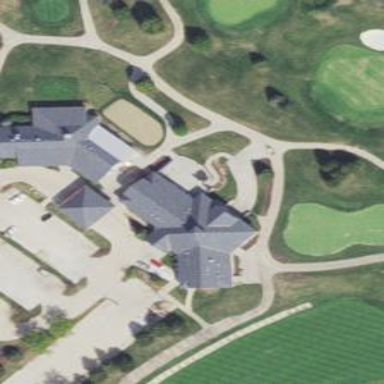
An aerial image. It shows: Path designated for golf carts.